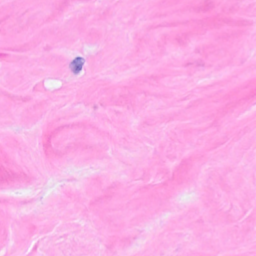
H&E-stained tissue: Breast